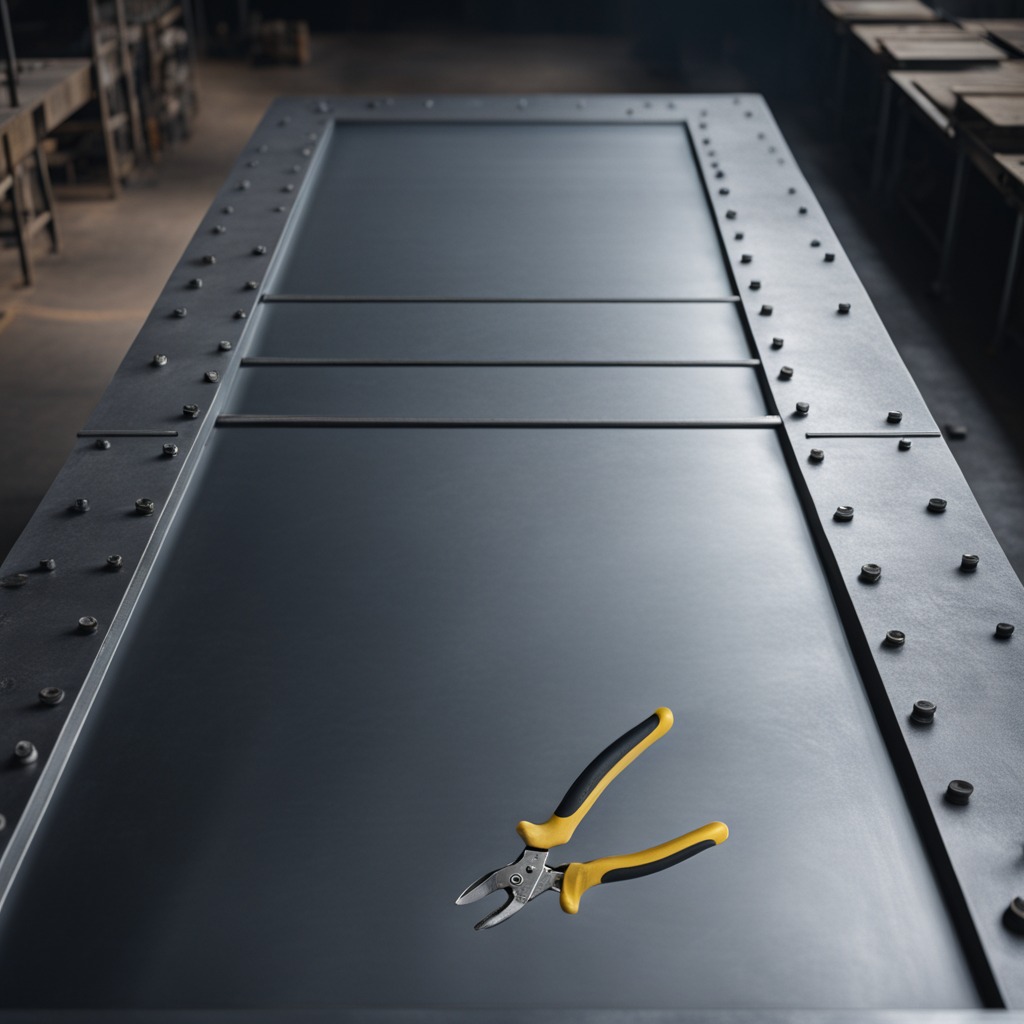
A plier lies on a cold steel table in a mining workshop.